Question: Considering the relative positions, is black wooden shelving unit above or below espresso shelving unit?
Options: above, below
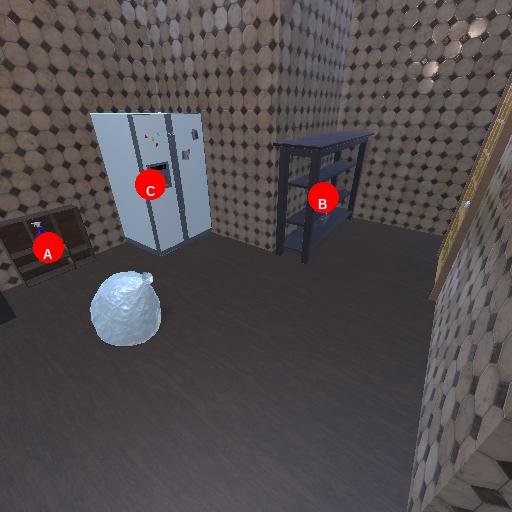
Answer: above